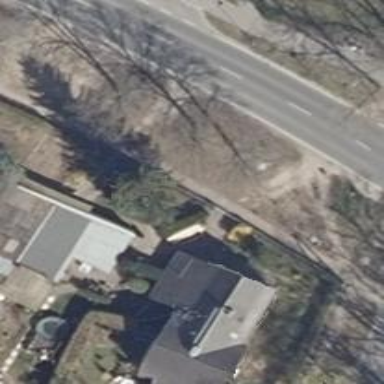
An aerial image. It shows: Footway along the road.